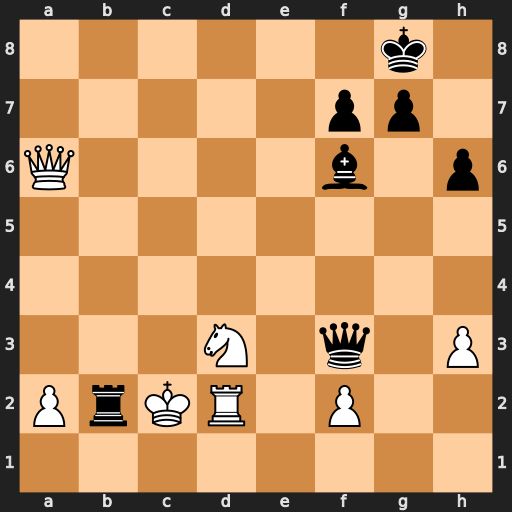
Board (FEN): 6k1/5pp1/Q4b1p/8/8/3N1q1P/PrKR1P2/8
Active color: w
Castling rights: -
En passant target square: -
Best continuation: Nxb2 Qc3+ Kd1